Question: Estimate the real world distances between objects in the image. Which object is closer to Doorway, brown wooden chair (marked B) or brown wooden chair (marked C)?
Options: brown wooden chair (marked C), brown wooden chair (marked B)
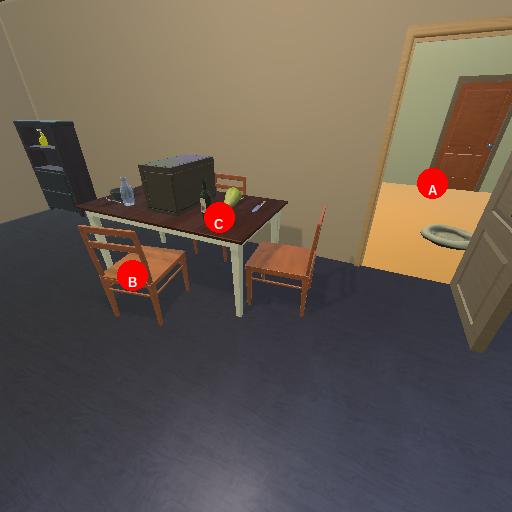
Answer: brown wooden chair (marked C)